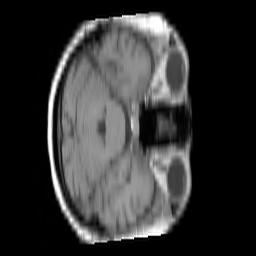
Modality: T1w
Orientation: axial
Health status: ill
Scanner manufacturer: siemens
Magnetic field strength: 3 T
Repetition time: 0.4 s
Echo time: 0.00272 s